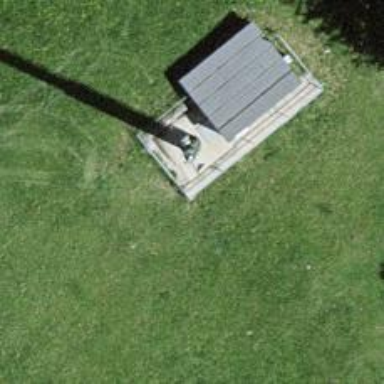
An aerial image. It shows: Communication tower.